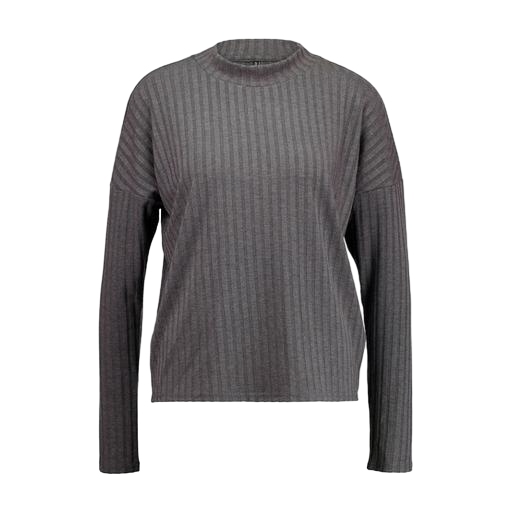
high-neck ribbed-jersey t-shirt, high-neck top, gray rib crewneck jersey top, white background